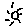
Label: sun